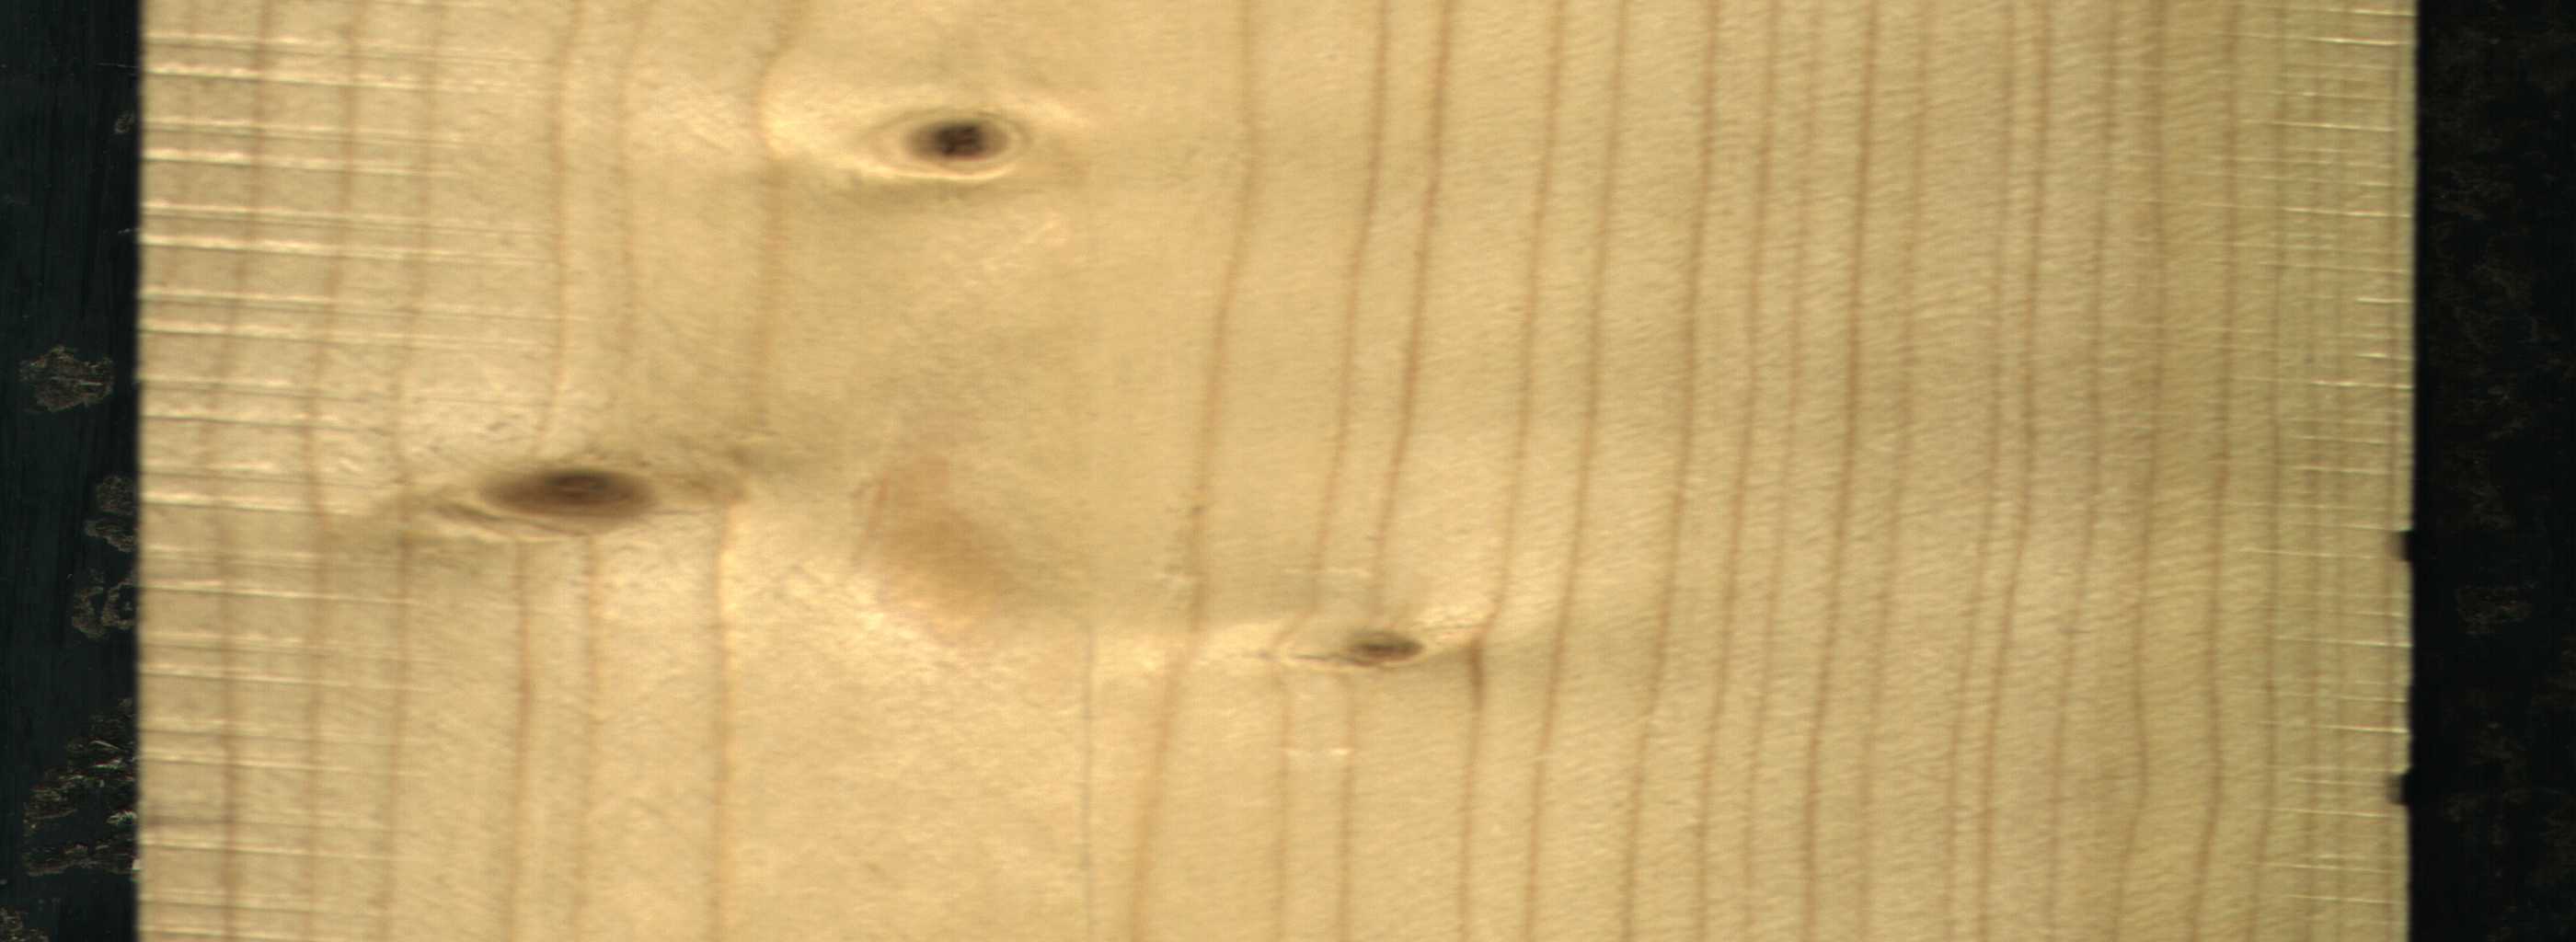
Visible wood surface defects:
Live_Knot
Live_Knot
Live_Knot